Question: I read along <URL> And obtaining clear picture of one activity starts in android. Just like this screenshot below:

Here is my case.
called Intent to start
And then from the user click
So then
my question is .... since now we're in that
Does onPaused() method called back or onResumed() method
that is called now?
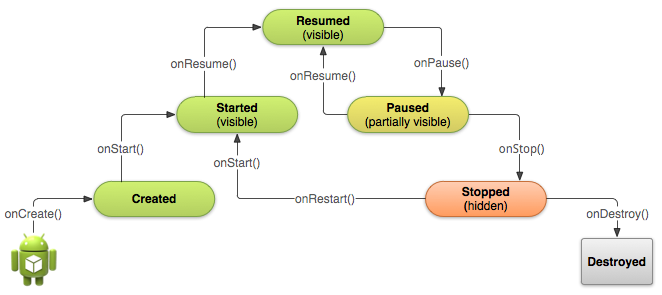
Answer: When ActivityB takes the foreground, Activity A is put into the stopped state (onPause and onStop will be called). When ActivityA comes back, it will get onStart, followed by onResume.